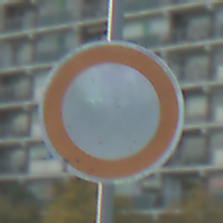
Verkehrszeichen: VerbotFahrzeugeAllerArt
Umgebung: Outdoor, Urban
Tageszeit: MorningAfternoon
Wetter: PartlyCloudy
Licht: Natural
Jahreszeit: NotSpecified
Kontrast: LowContrast